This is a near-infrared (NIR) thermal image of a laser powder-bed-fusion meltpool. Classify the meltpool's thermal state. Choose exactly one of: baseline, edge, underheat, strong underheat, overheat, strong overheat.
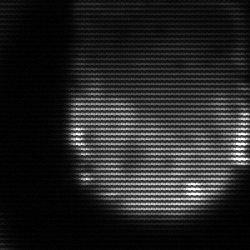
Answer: strong underheat